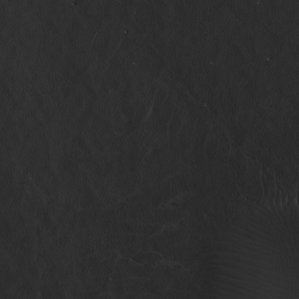
Label: non_frost